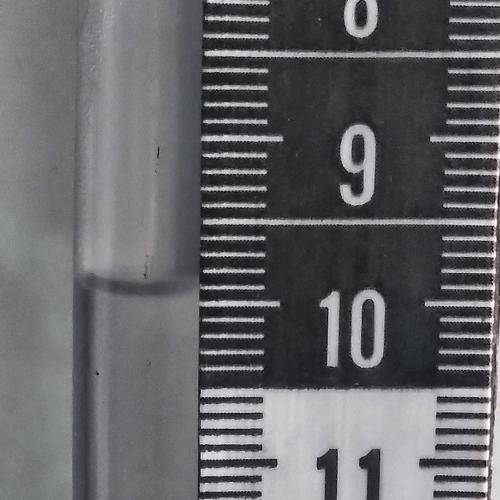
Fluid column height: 9.9 cm